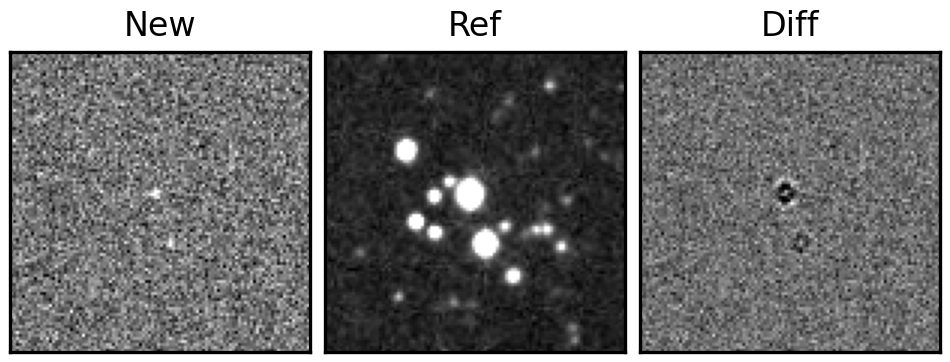
Label: bogus